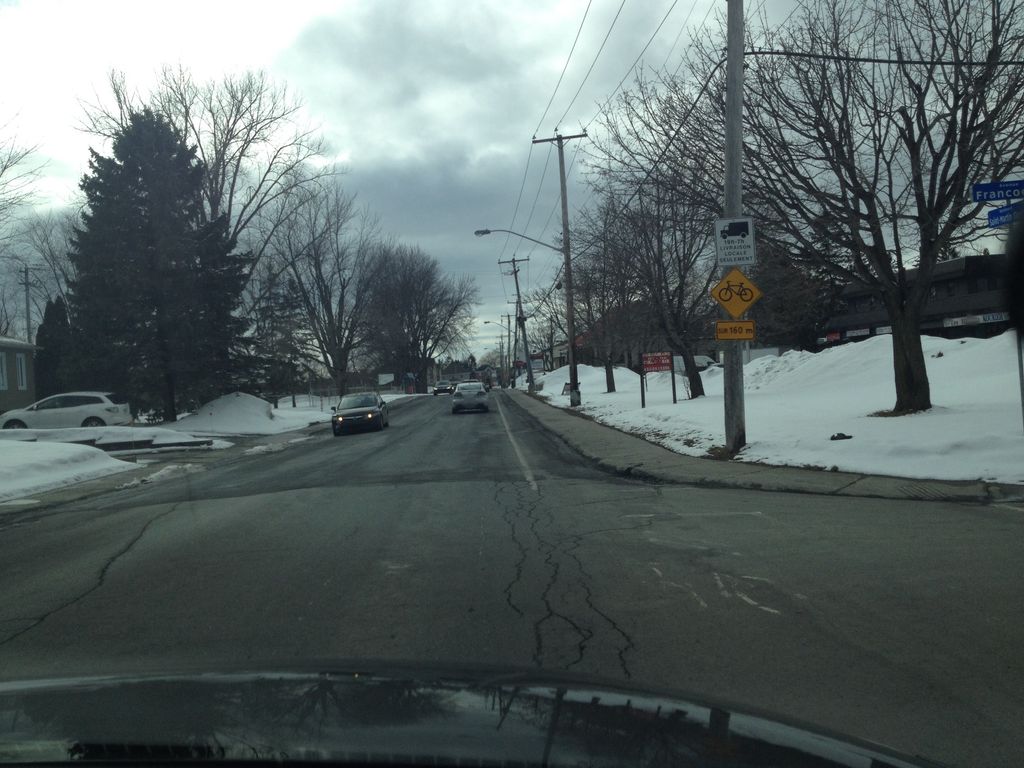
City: montreal